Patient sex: M
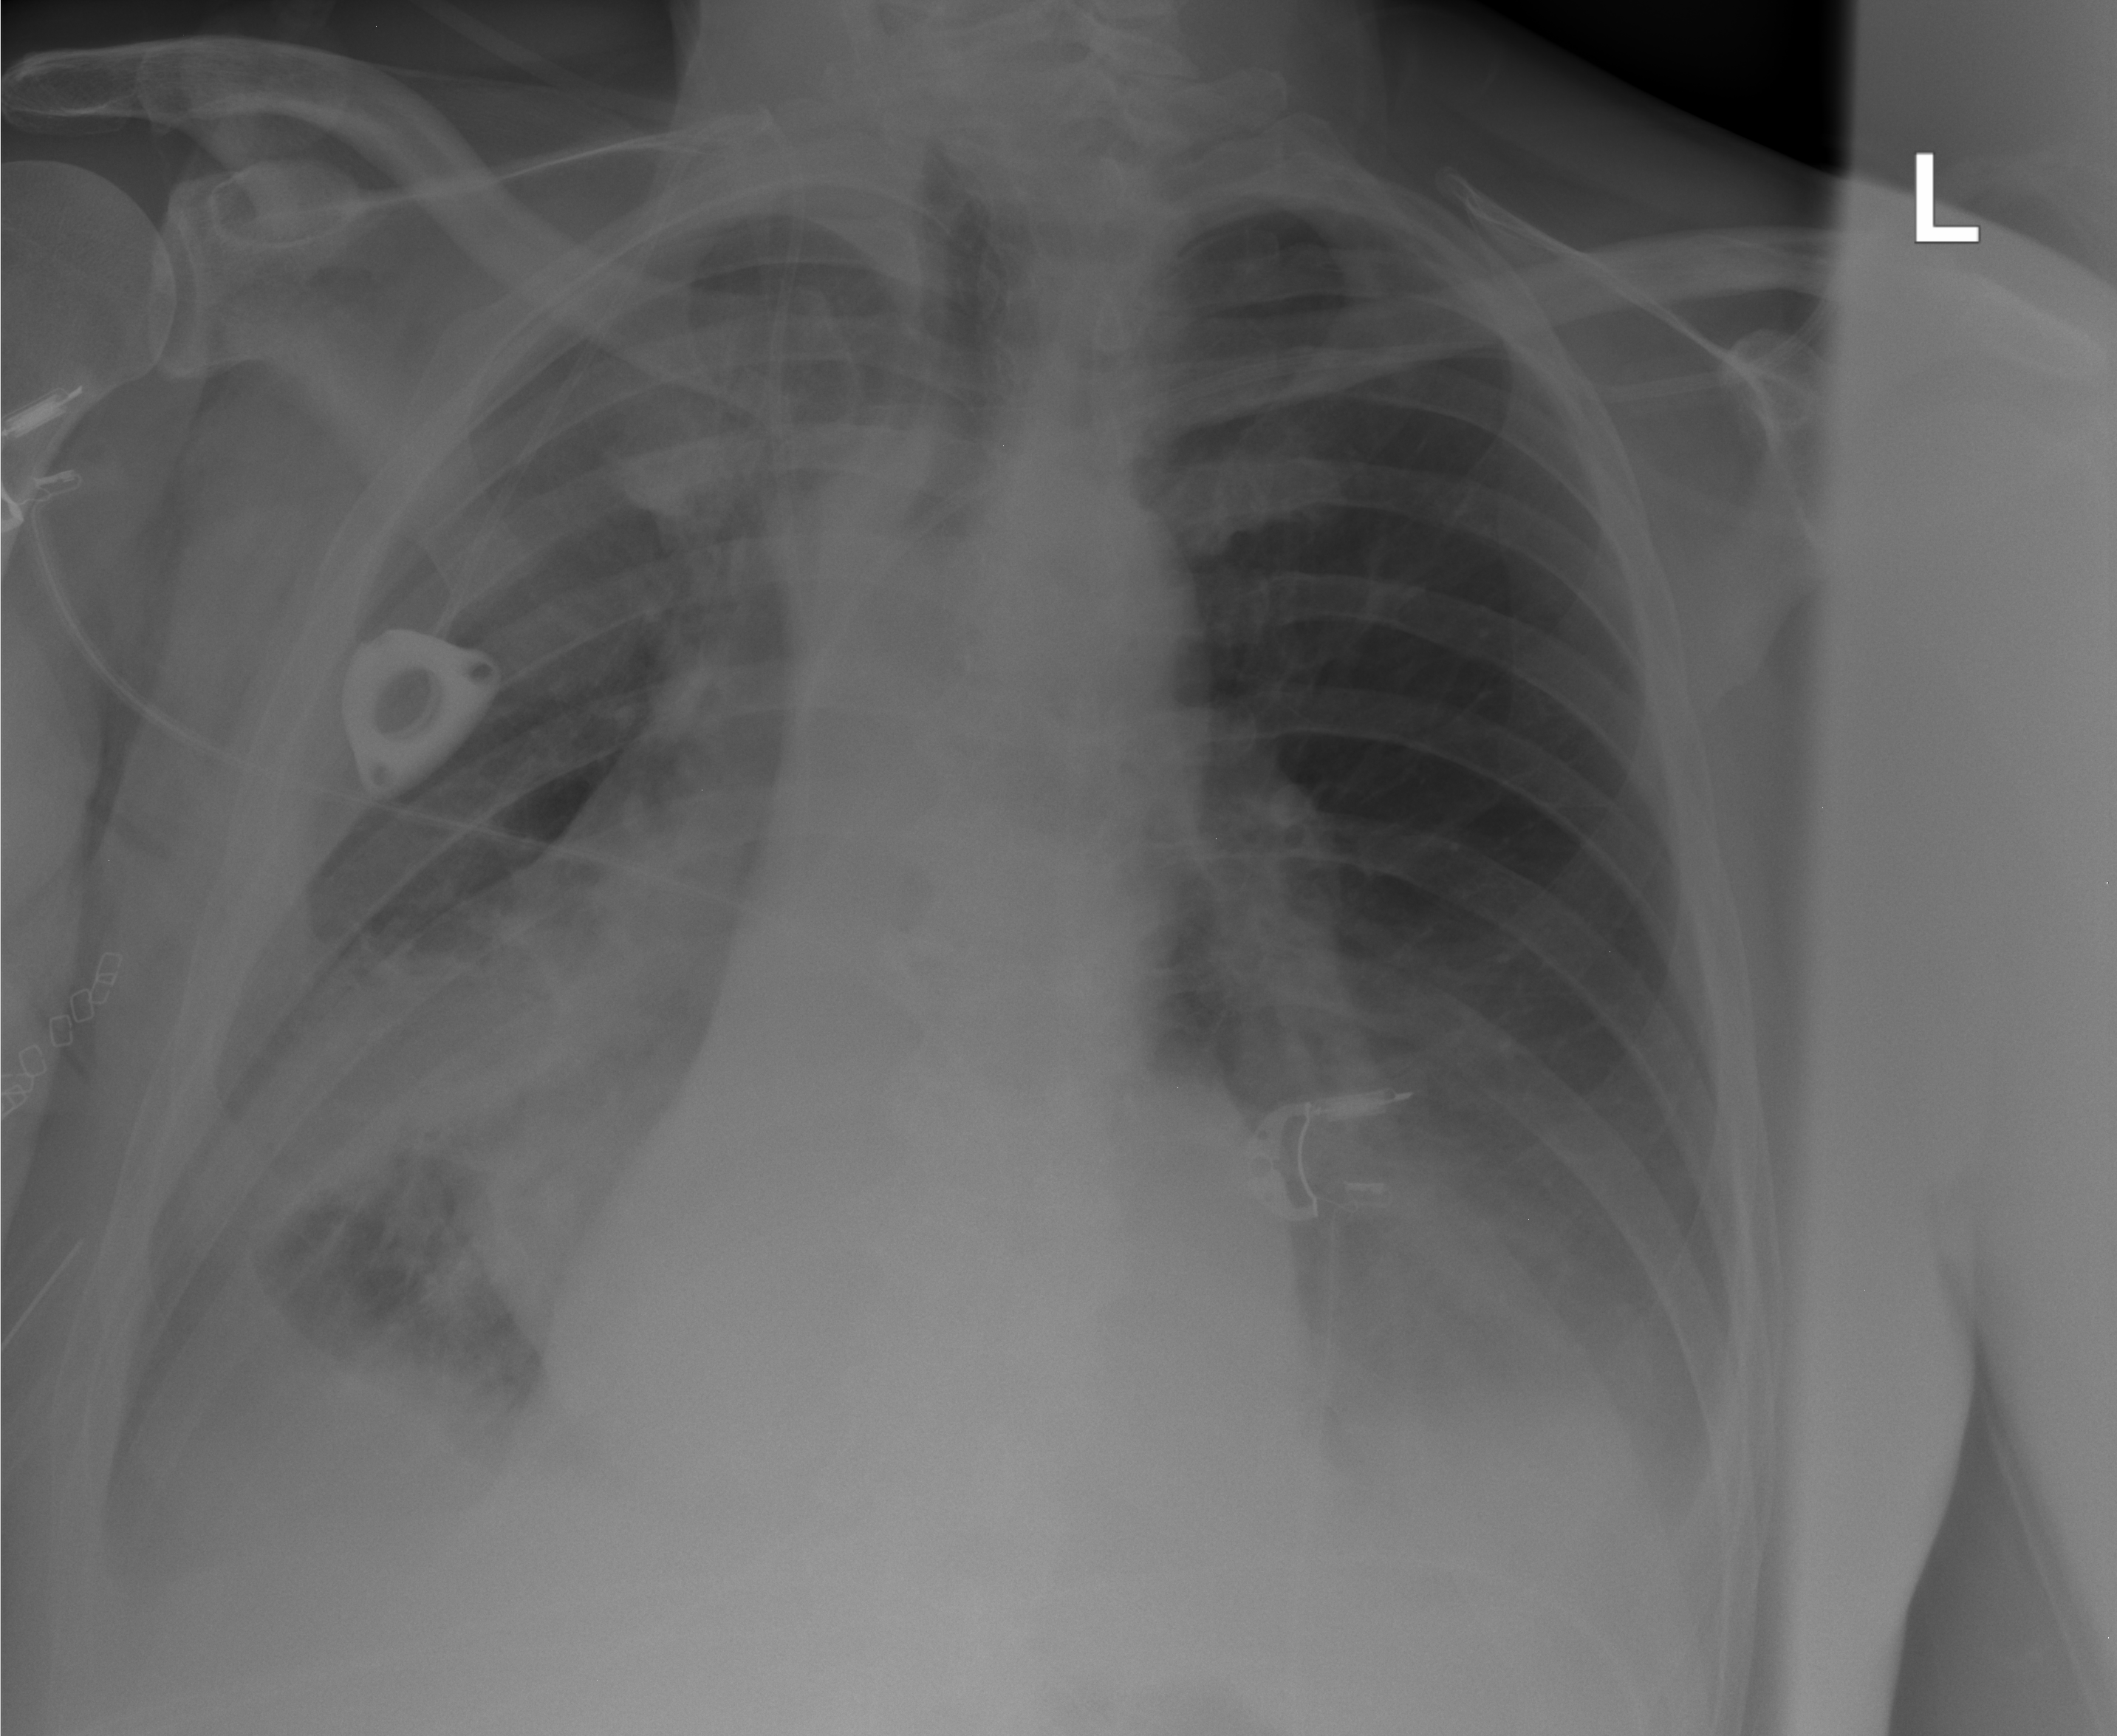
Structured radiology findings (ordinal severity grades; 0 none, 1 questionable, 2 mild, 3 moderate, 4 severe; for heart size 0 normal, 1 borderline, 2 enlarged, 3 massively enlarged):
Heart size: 0
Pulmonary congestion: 0
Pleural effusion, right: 2
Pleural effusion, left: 2
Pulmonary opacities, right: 0
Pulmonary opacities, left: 0
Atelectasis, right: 3
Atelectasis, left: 2